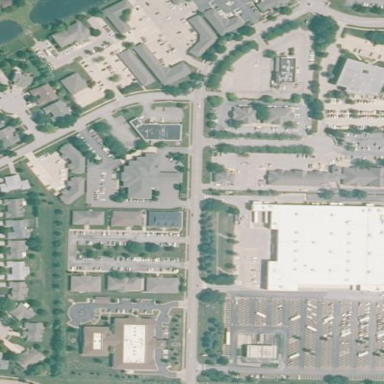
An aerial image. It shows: Commercial area.